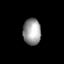
Tissue: lung
Cell type: Endothelial cells
Senescence score: 0.642
Nuclear area (px): 466
Mean DAPI intensity: 153.202